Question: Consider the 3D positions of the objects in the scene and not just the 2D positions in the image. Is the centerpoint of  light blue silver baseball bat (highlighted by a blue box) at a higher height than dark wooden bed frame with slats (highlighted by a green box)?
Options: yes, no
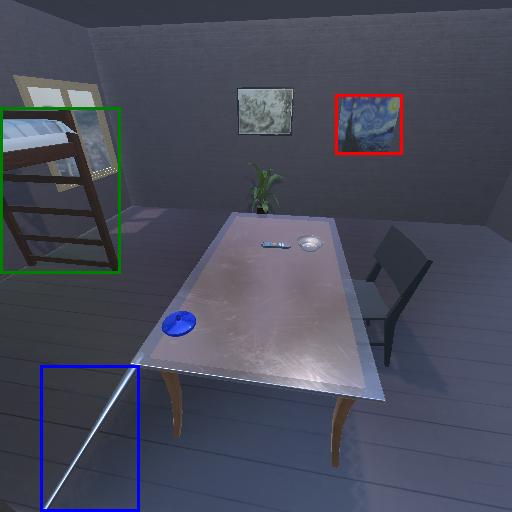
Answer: yes